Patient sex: M
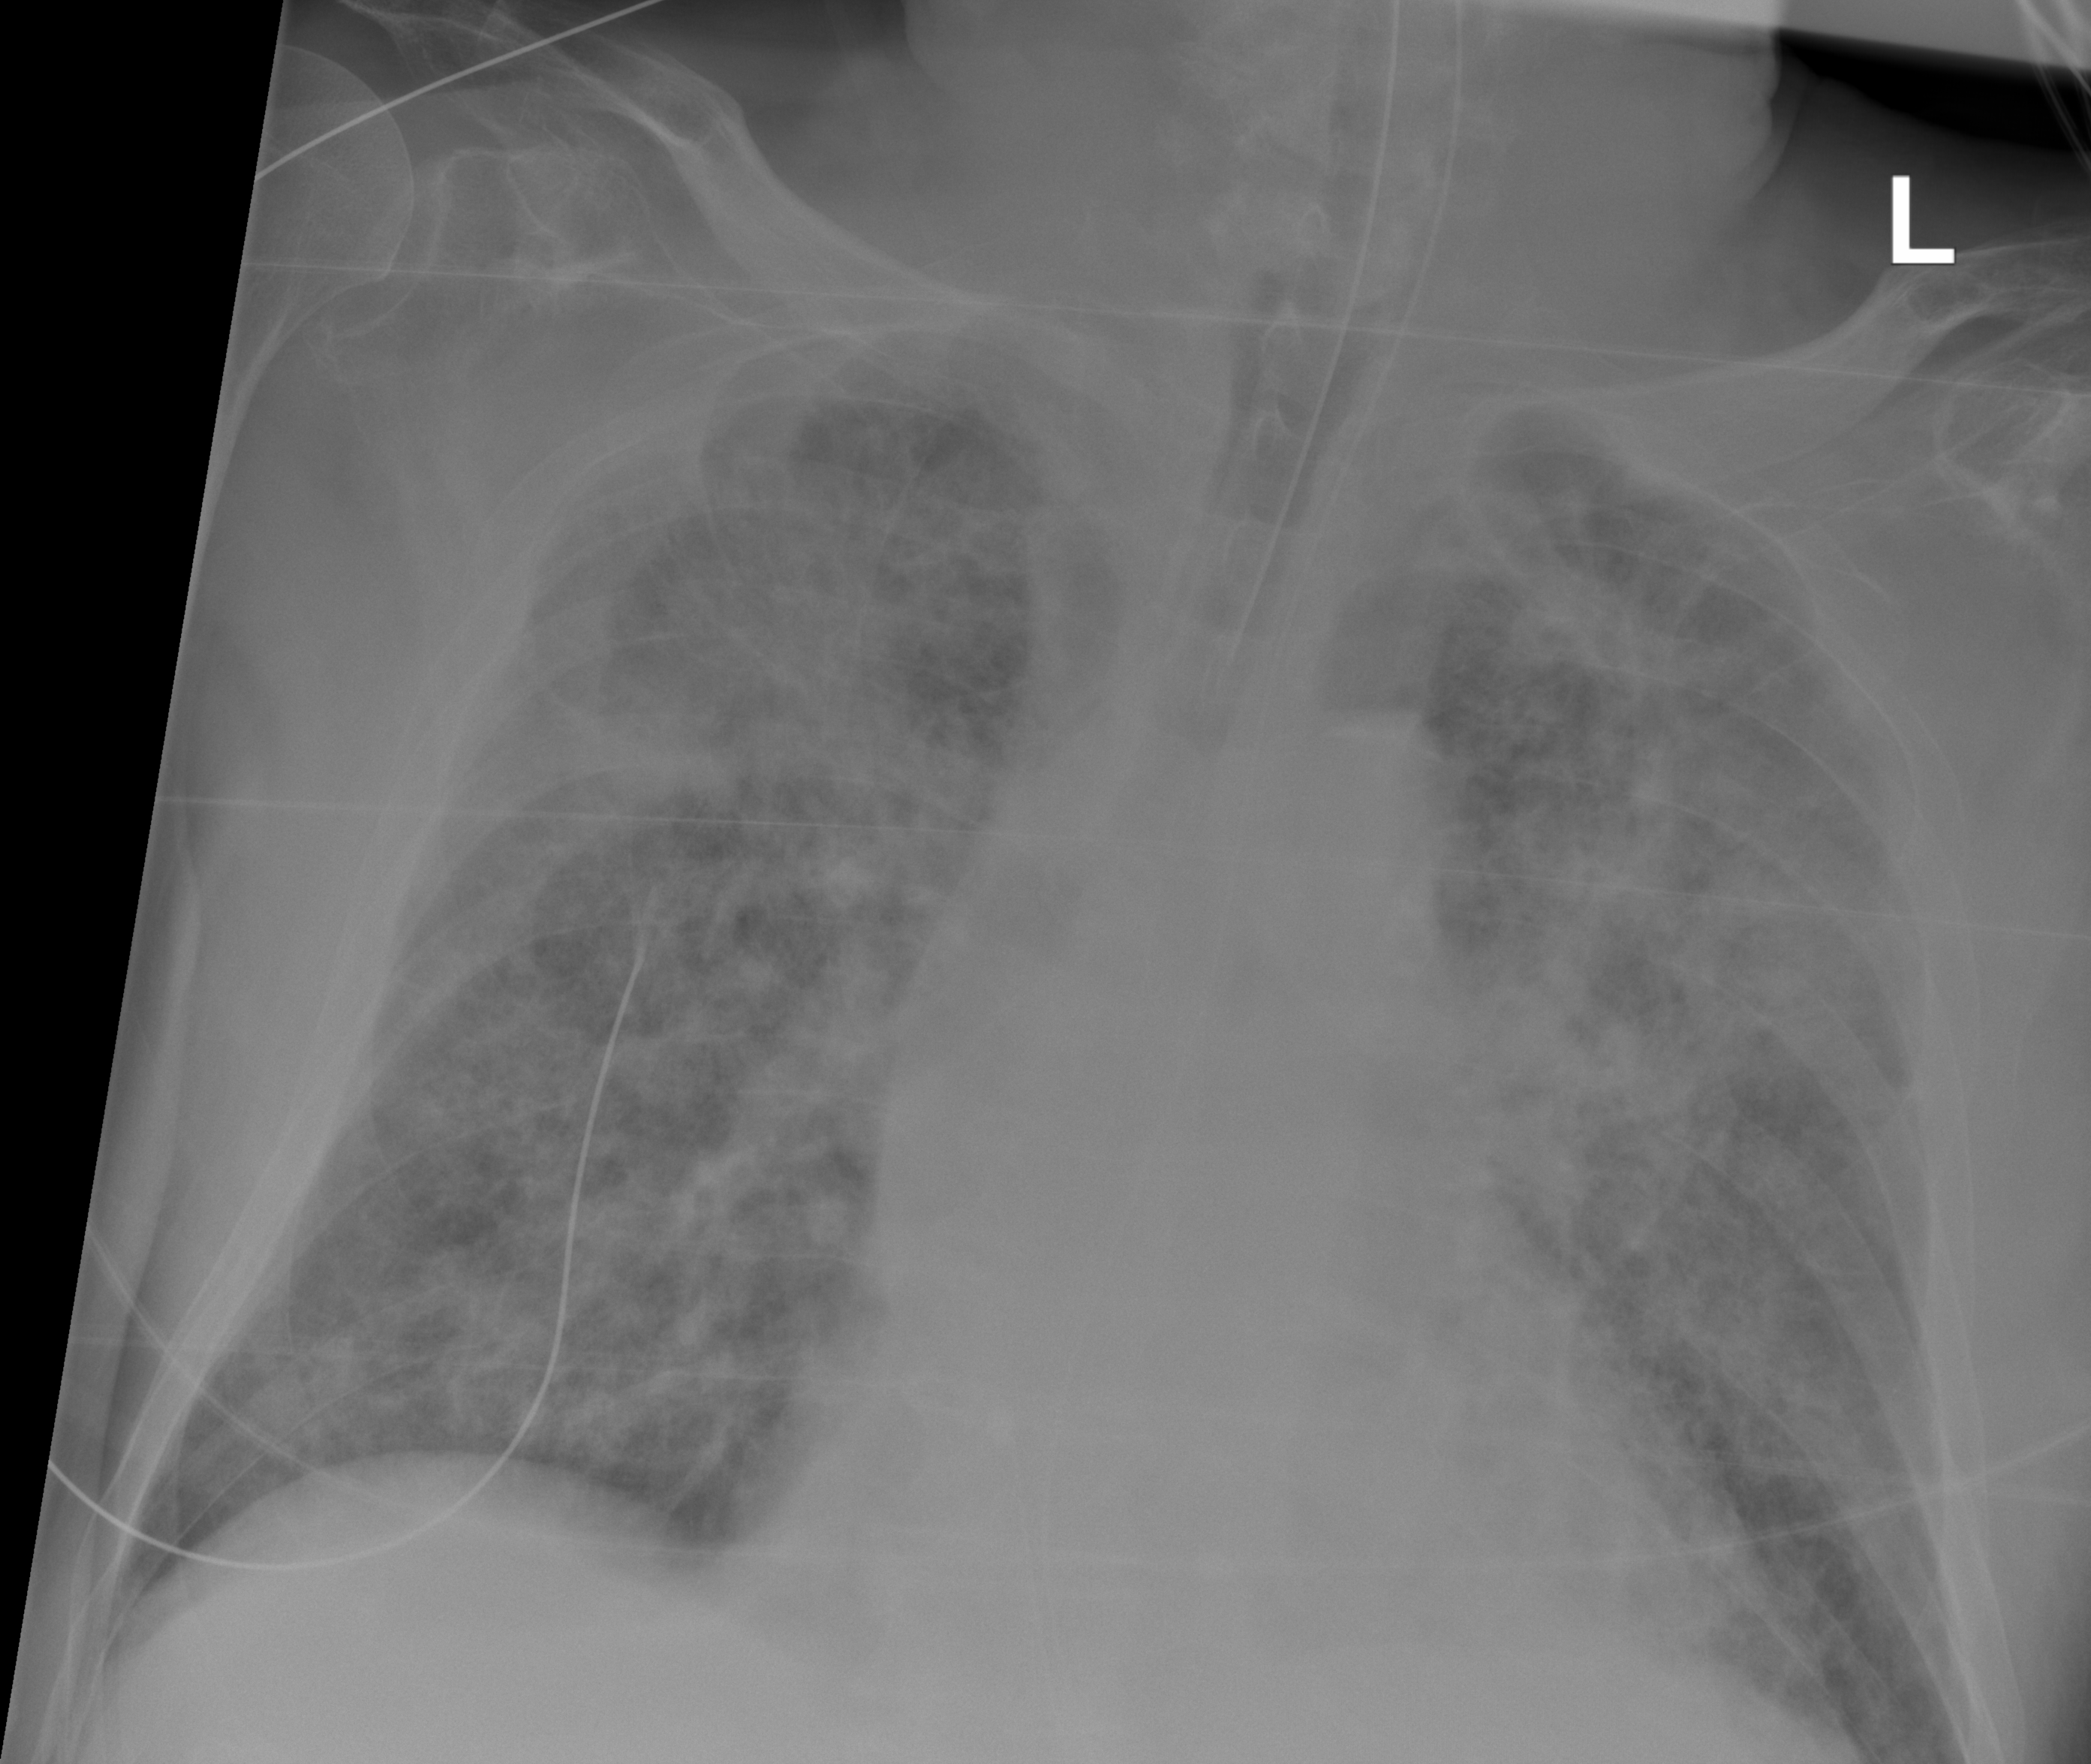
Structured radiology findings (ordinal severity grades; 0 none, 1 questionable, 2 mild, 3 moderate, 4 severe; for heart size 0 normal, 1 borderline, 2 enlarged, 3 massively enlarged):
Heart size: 2
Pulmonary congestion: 2
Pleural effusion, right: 0
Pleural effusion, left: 0
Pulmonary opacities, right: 4
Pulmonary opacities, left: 4
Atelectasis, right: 3
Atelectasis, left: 3